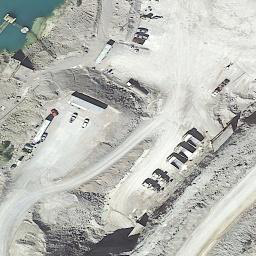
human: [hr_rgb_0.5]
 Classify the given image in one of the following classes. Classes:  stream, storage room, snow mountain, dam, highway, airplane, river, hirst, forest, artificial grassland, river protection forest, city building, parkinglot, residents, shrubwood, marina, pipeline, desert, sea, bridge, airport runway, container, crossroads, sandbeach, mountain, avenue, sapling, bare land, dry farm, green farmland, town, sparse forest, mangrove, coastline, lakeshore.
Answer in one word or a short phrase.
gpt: bare land